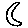
Label: moon